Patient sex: M
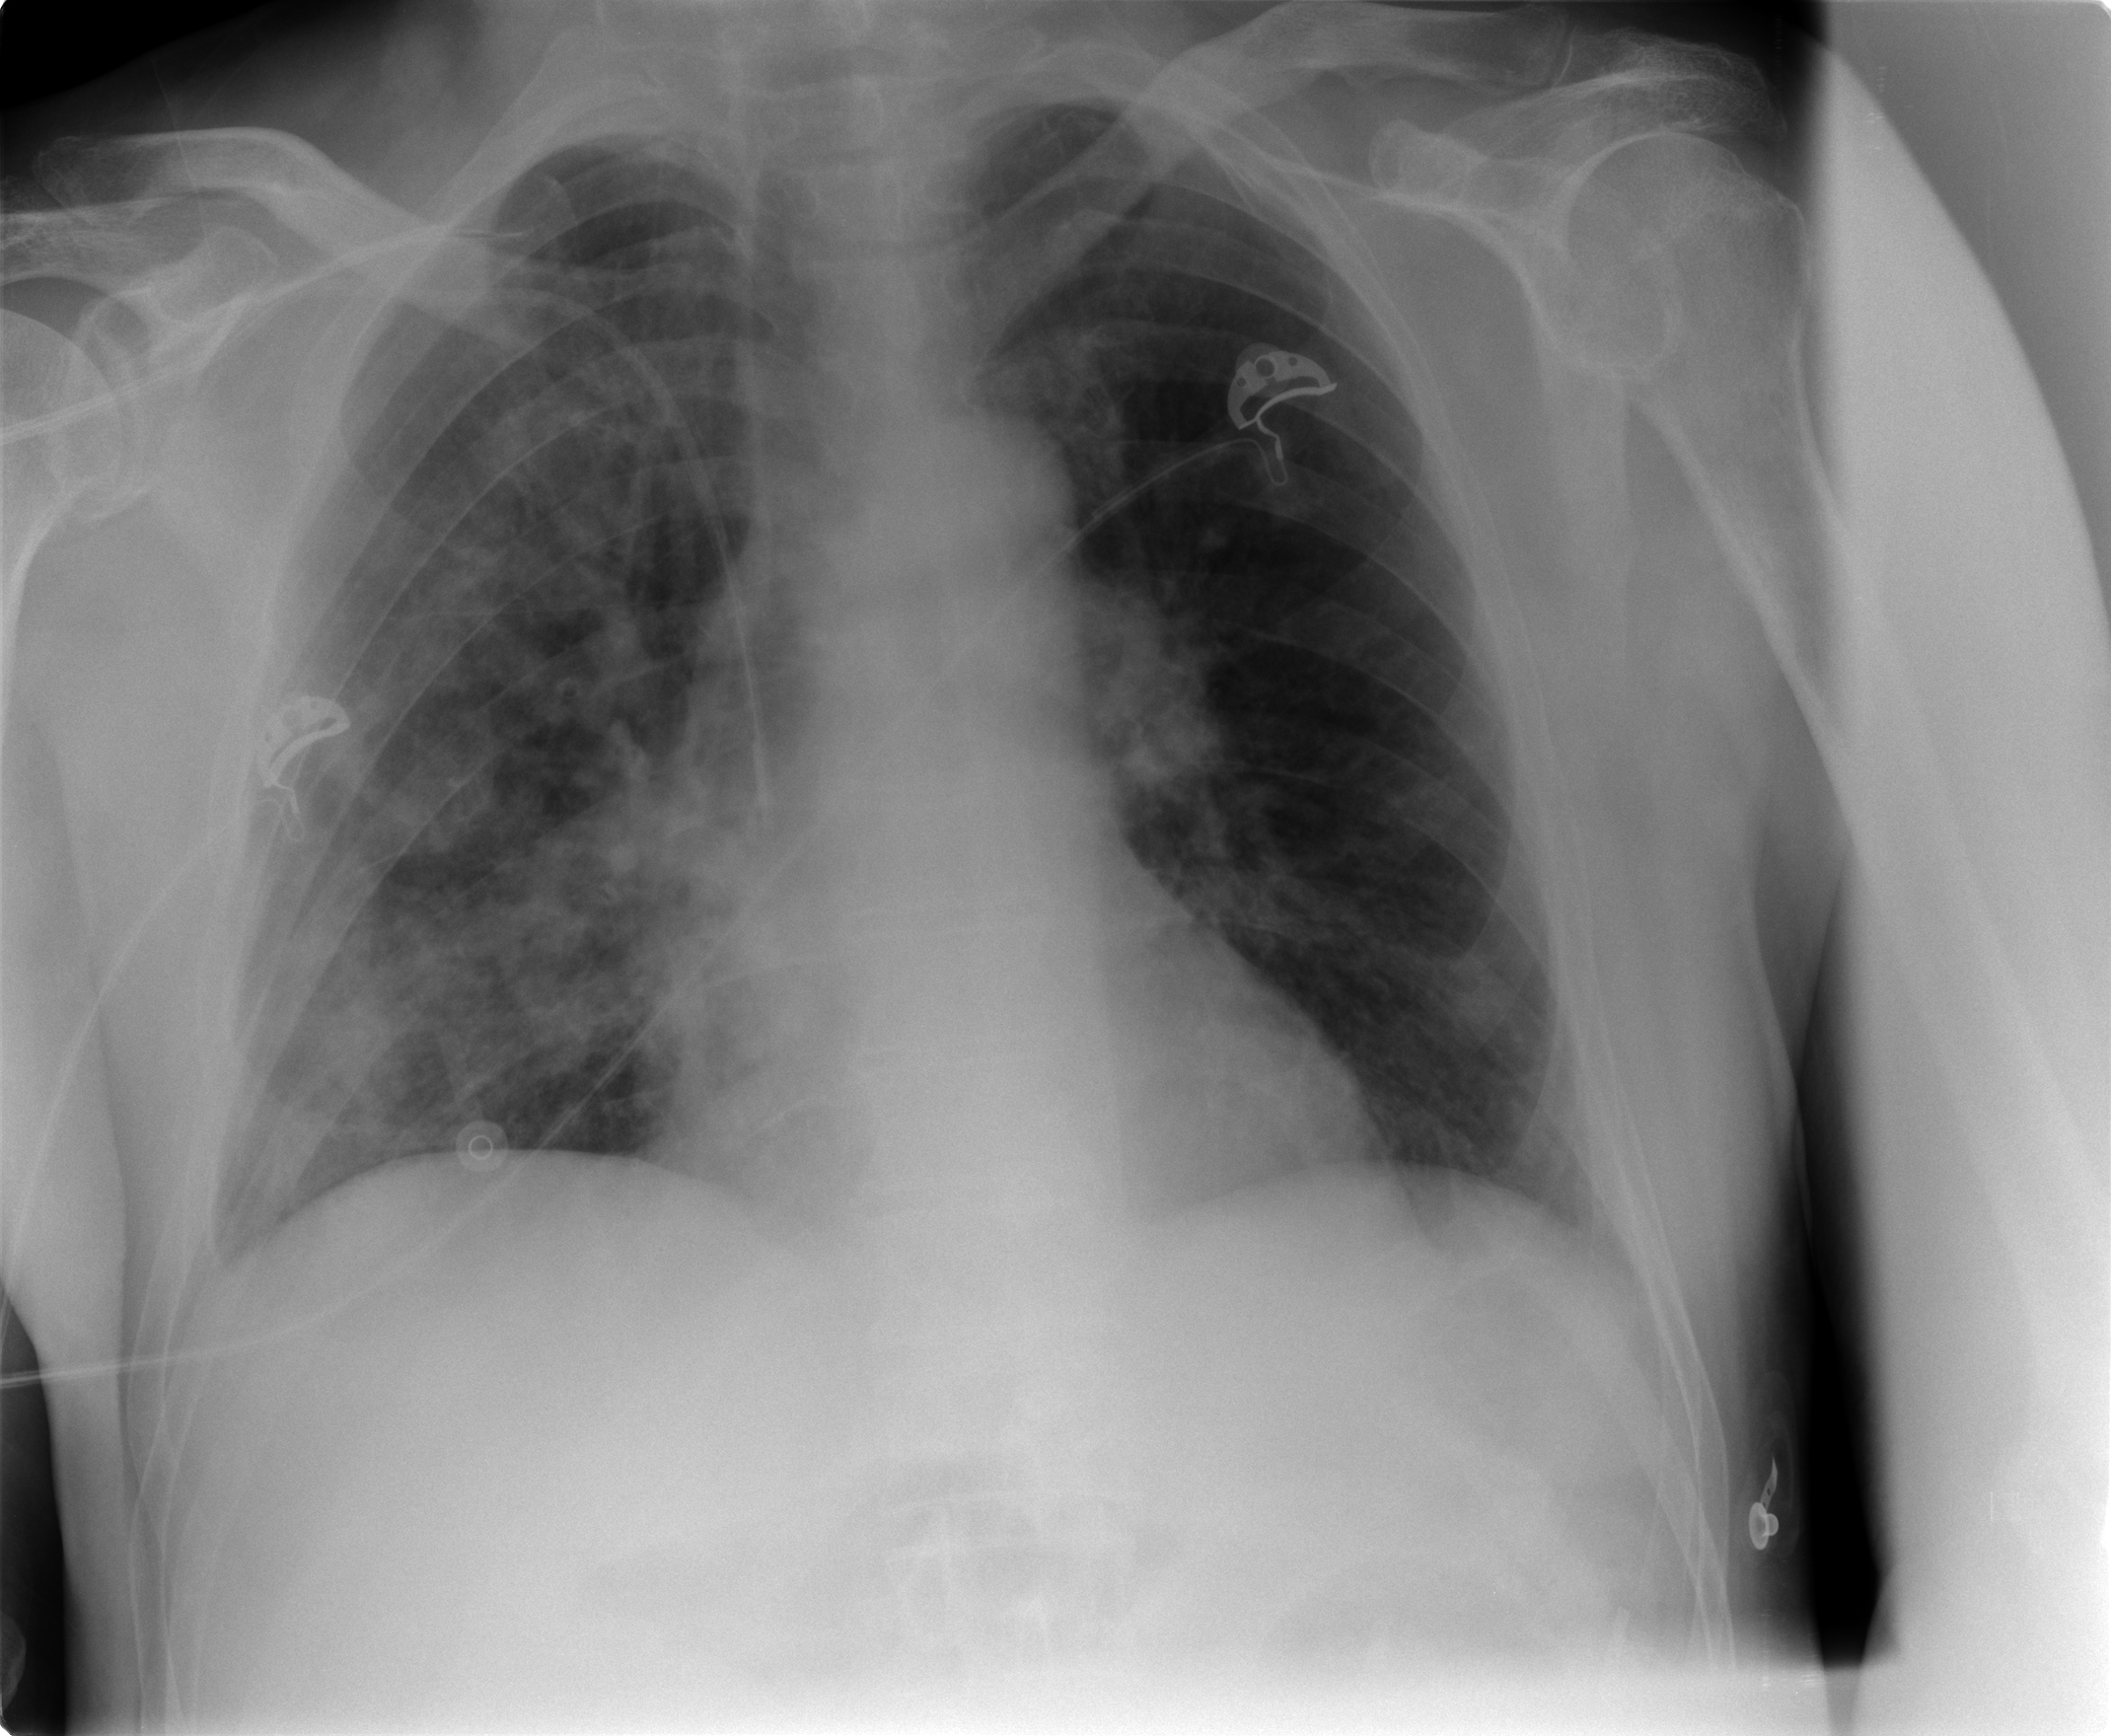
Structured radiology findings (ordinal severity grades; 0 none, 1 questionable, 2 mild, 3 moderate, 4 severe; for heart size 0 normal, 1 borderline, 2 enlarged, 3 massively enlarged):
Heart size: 0
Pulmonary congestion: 0
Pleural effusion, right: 0
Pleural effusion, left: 0
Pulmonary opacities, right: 3
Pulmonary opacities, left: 0
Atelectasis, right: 0
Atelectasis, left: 0